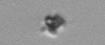
Label: detritus